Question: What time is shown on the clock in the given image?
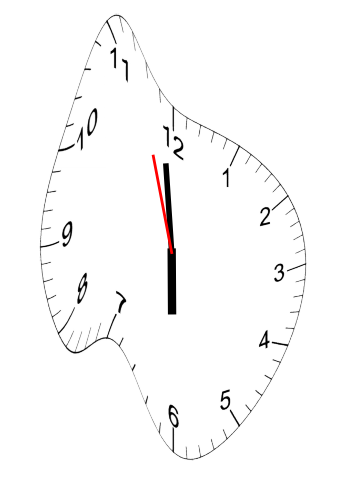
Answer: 05:58:57